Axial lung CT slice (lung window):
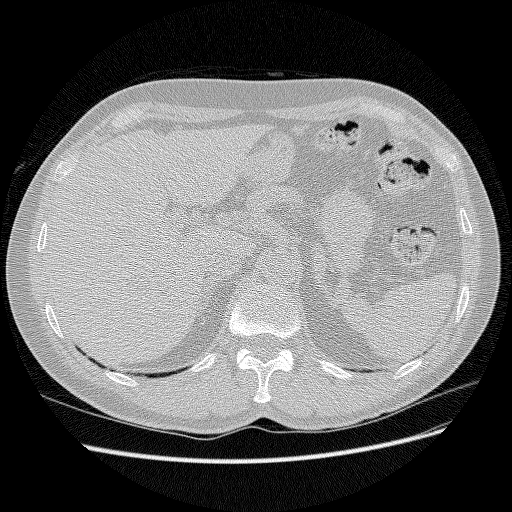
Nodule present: no